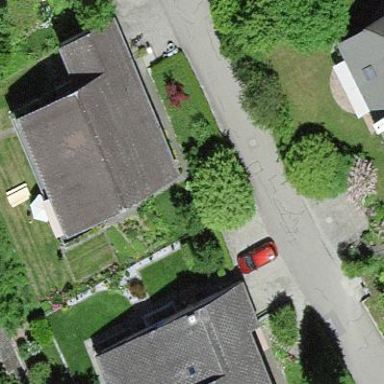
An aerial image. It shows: Residential building.